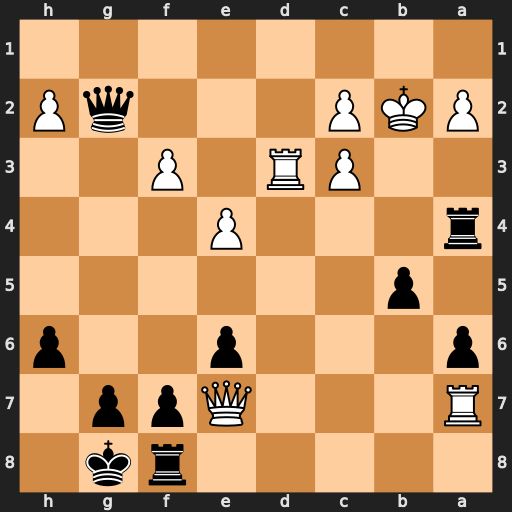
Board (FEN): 5rk1/R3Qpp1/p3p2p/1p6/r3P3/2PR1P2/PKP3qP/8
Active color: b
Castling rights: -
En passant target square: -
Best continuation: Rxa2+ Kxa2 Qxc2+